Question: I'm trying to create a windows phone landscape layout a below, but i can't get the overlap any further than the default setting.
I have tried to force it to by over stretching the next item but when i scroll to the next item it cuts it off, any ideas how to get this layout.

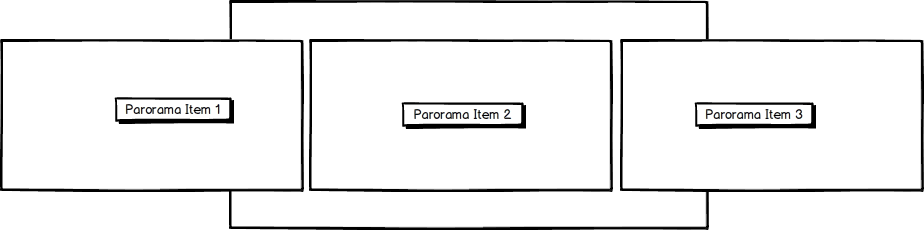
Answer: Borrowing from <URL>. We can modify it to use any margin you like.
'''
public class PanoramaFullScreen : Panorama
{
protected override System.Windows.Size MeasureOverride(System.Windows.Size availableSize)
{
int _extraMargin = -150; // calculate how much you need
availableSize.Width += _extraMargin;
return base.MeasureOverride(availableSize);
}
}
'''
Then added the namespace of your project to the XAML so you can use your custom control.
'''
<phone:PhoneApplicationPage
xmlns:custom="clr-namespace:YOUR_NAME_SPACE">
'''
Then you can use your Custom Panorama.
'''
<custom:PanoramaFullScreen>
<phone:PanoramaItem Header="One">
<TextBlock Text="One"/>
</phone:PanoramaItem>
<phone:PanoramaItem Header="Two">
<TextBlock Text="Two"/>
</phone:PanoramaItem>
</custom:PanoramaFullScreen>
'''